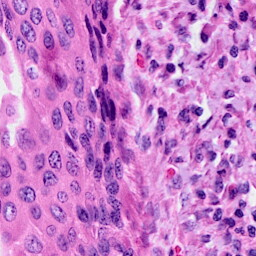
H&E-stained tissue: Cervix